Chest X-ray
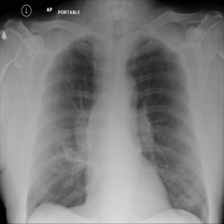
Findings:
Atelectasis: positive
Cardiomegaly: negative
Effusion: negative
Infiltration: negative
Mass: positive
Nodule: negative
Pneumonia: negative
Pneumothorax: negative
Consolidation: negative
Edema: negative
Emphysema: negative
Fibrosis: negative
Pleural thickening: negative
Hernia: negative